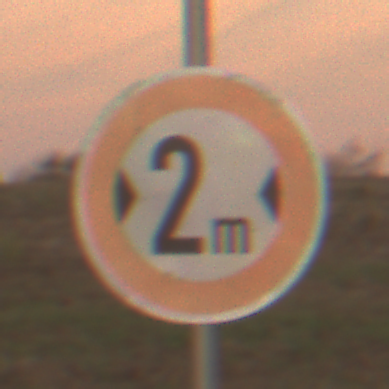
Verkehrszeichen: TatsaechlicheBreite2
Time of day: SunriseSunset
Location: Outdoor (Nature)
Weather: PartlyCloudy
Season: NotSpecified
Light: Natural